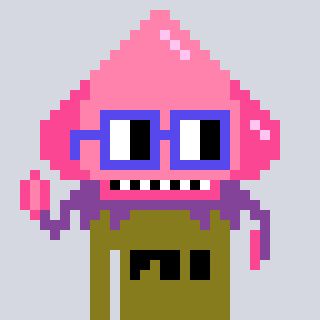
a pixel art character with square blue glasses, a squid-shaped head and a gunk-colored body on a cool background